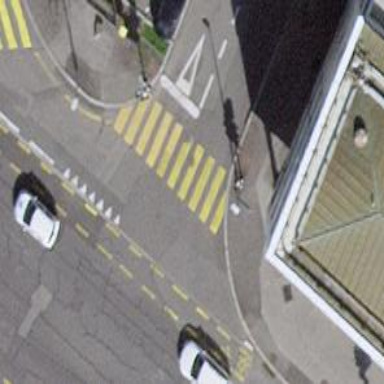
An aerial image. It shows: Road crossing with traffic signals and zebra markings.